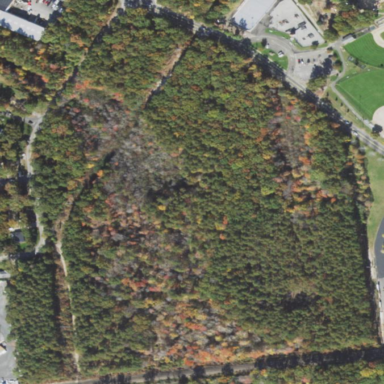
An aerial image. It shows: Mixed woodland with variety of leaf types and cycles.